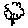
Label: tree